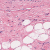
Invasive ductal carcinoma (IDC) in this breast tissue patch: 0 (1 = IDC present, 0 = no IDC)